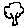
Label: tree